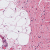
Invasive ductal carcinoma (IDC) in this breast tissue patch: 0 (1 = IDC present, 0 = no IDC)